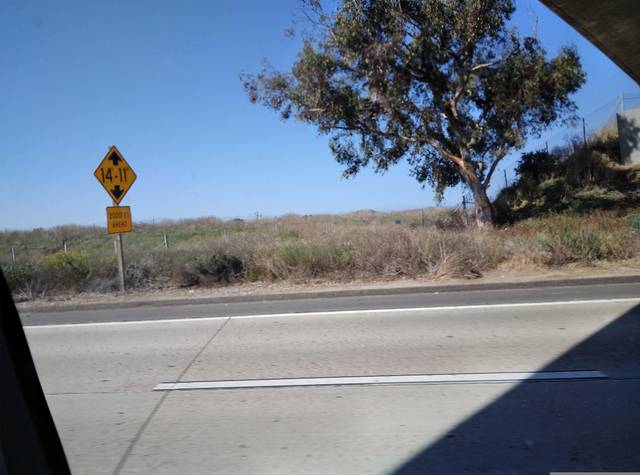
Region: United States
Coordinates: 32.766, -117.206